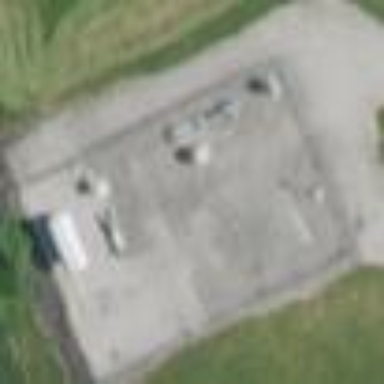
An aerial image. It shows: Power substation.